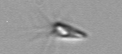
Label: Calciopappus